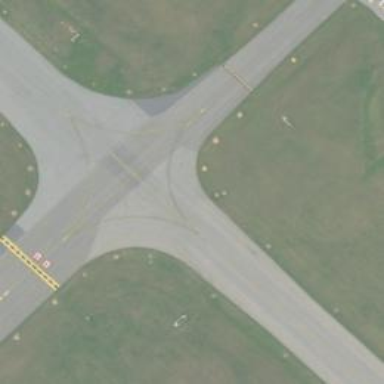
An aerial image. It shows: Image of taxiway at airport.